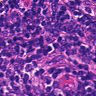
Metastatic tissue present: no